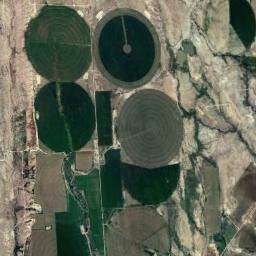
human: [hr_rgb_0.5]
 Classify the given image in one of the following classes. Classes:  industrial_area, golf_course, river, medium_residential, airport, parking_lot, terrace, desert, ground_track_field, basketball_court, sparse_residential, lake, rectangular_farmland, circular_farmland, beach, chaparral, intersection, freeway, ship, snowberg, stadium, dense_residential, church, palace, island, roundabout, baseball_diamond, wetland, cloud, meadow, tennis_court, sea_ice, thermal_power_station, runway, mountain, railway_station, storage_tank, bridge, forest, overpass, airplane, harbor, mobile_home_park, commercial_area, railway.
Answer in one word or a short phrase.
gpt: circular_farmland